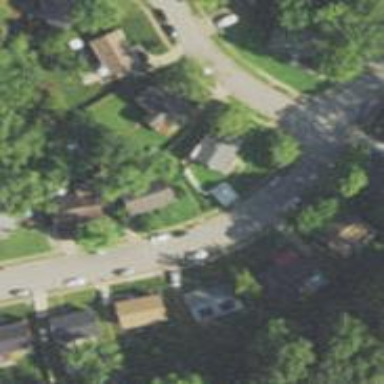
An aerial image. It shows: Asphalt road in residential area.